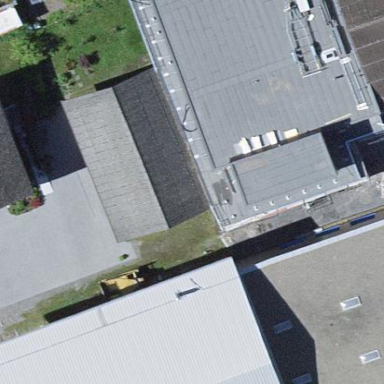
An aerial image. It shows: Industrial building.